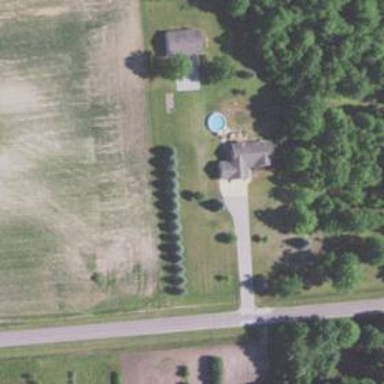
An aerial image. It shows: Driveway leading to service road.